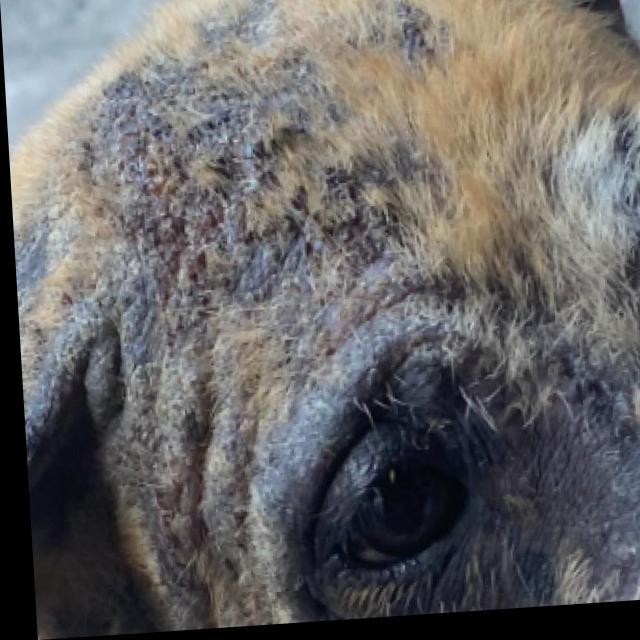
Canine demodicosis (Demodex mange) — caused by Demodex canis mites. Presents with alopecia, follicular papules, pustules, and comedones. Often localized on face and forelimbs.